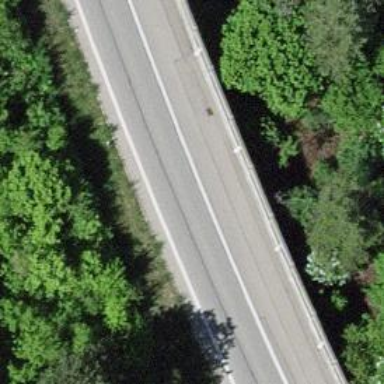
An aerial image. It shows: Asphalt motorway link.